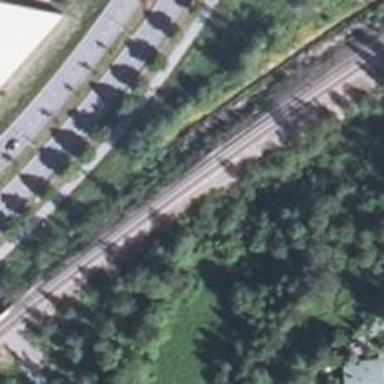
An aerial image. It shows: Railway with continuous electrified contact line.